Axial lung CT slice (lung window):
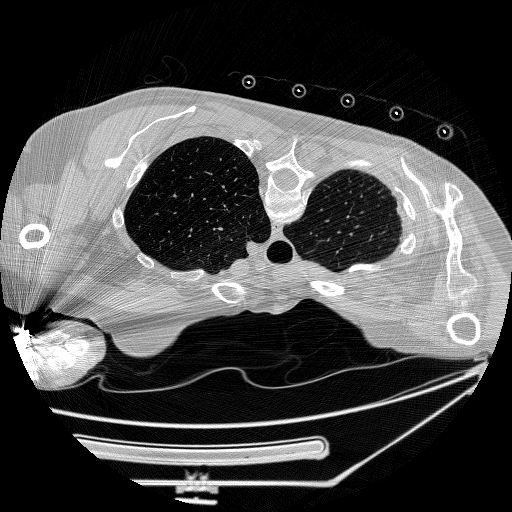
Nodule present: no